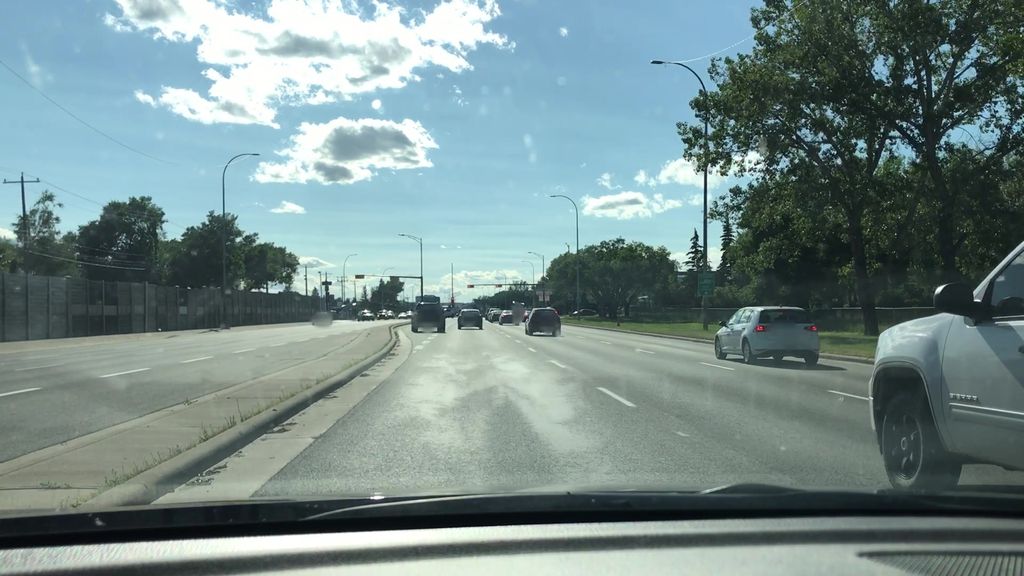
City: calgary